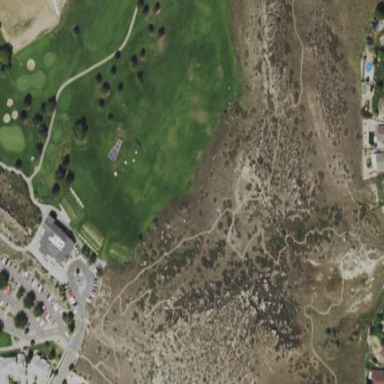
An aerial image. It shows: Driving range for golf on grass.